Aerial crown-view tile of a tropical tree (Barro Colorado Island, Panama), acquired 20240813:
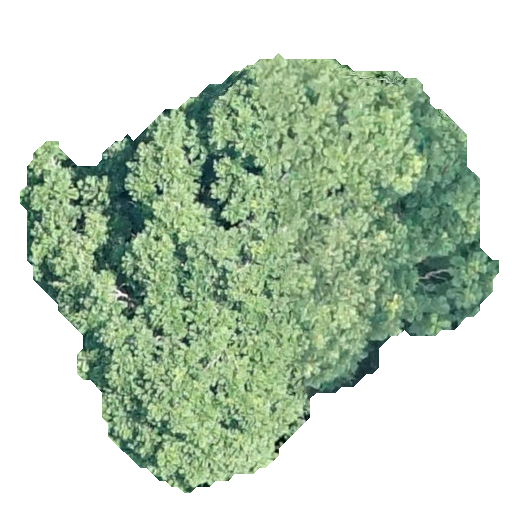
Species: Jacaranda copaia
GBIF accepted scientific name: Jacaranda copaia
Crown area: 202.453 m²